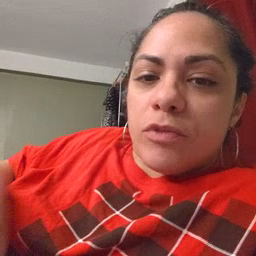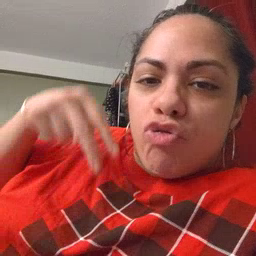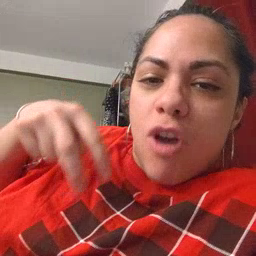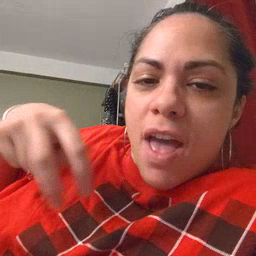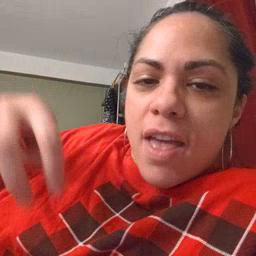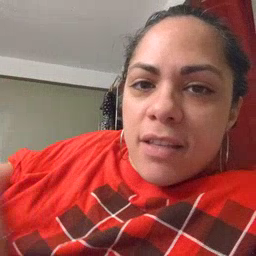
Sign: ride